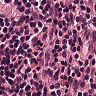
Metastatic tissue present: no